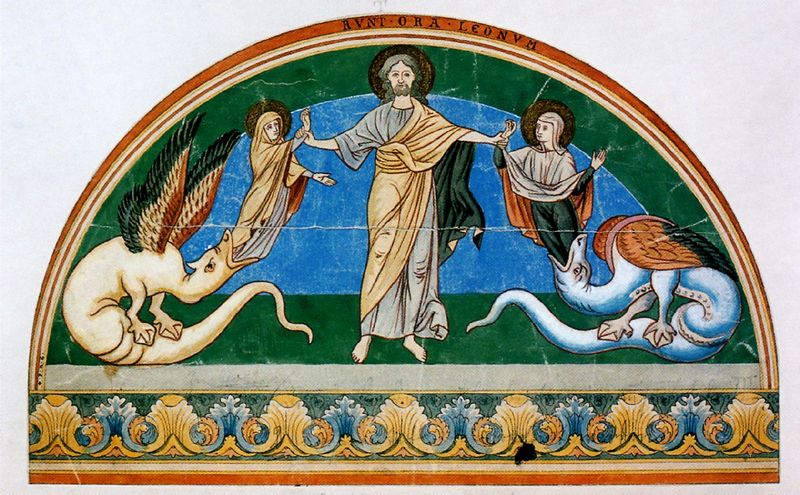
Titel: Der Romanische Kapitelsaal der Abtei Brauweiler
Standort: Brauweiler (EU - D - NRW)
Schlagwörter: blau, flügel, gemälde, gott, himmel, frauen, gelb, grün, menschen, braun, grau, schwarz, weiss, rot, tiere, ornament, arme, bibel, kirche, gewand, decke, gewänder, engel, relief, schrift, bogen, giebel, farbe, rundbogen, ornamente, verzierung, symmetrisch, illustration, schlange, beten, böau, heiligenschein, nimbus, christus, jesus, jüngstes gericht, fressen, fabelwesen, löwe, heilige, fresko, heilig, maria, drachen, auferstehung, drache, rettung, tympanon, tire, auferweckung, fraß, arcantuslaub